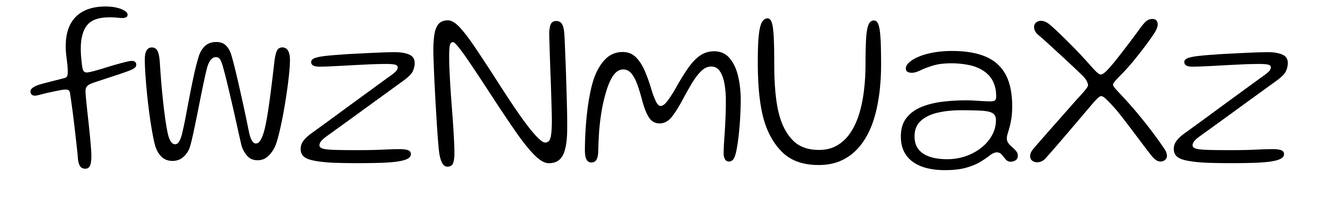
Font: Gluten_ExtraLight